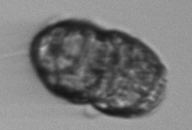
Label: Margalefidinium